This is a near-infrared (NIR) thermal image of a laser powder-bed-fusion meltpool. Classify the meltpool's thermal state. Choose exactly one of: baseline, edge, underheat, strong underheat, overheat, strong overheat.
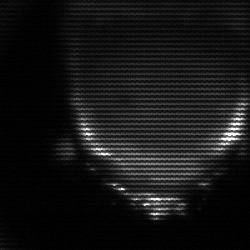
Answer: edge